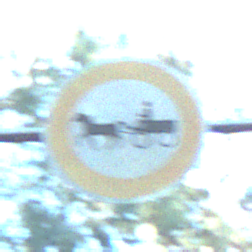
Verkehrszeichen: VerbotGespannfuhrwerke
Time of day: MorningAfternoon
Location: Outdoor (Nature)
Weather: Clear
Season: NotSpecified
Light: Natural